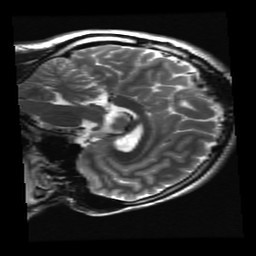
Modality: T2w
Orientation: sagittal
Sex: male
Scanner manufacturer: ge
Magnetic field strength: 3 T
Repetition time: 5 s
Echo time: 0.1005 s